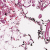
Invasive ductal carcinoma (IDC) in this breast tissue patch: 0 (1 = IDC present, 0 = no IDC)